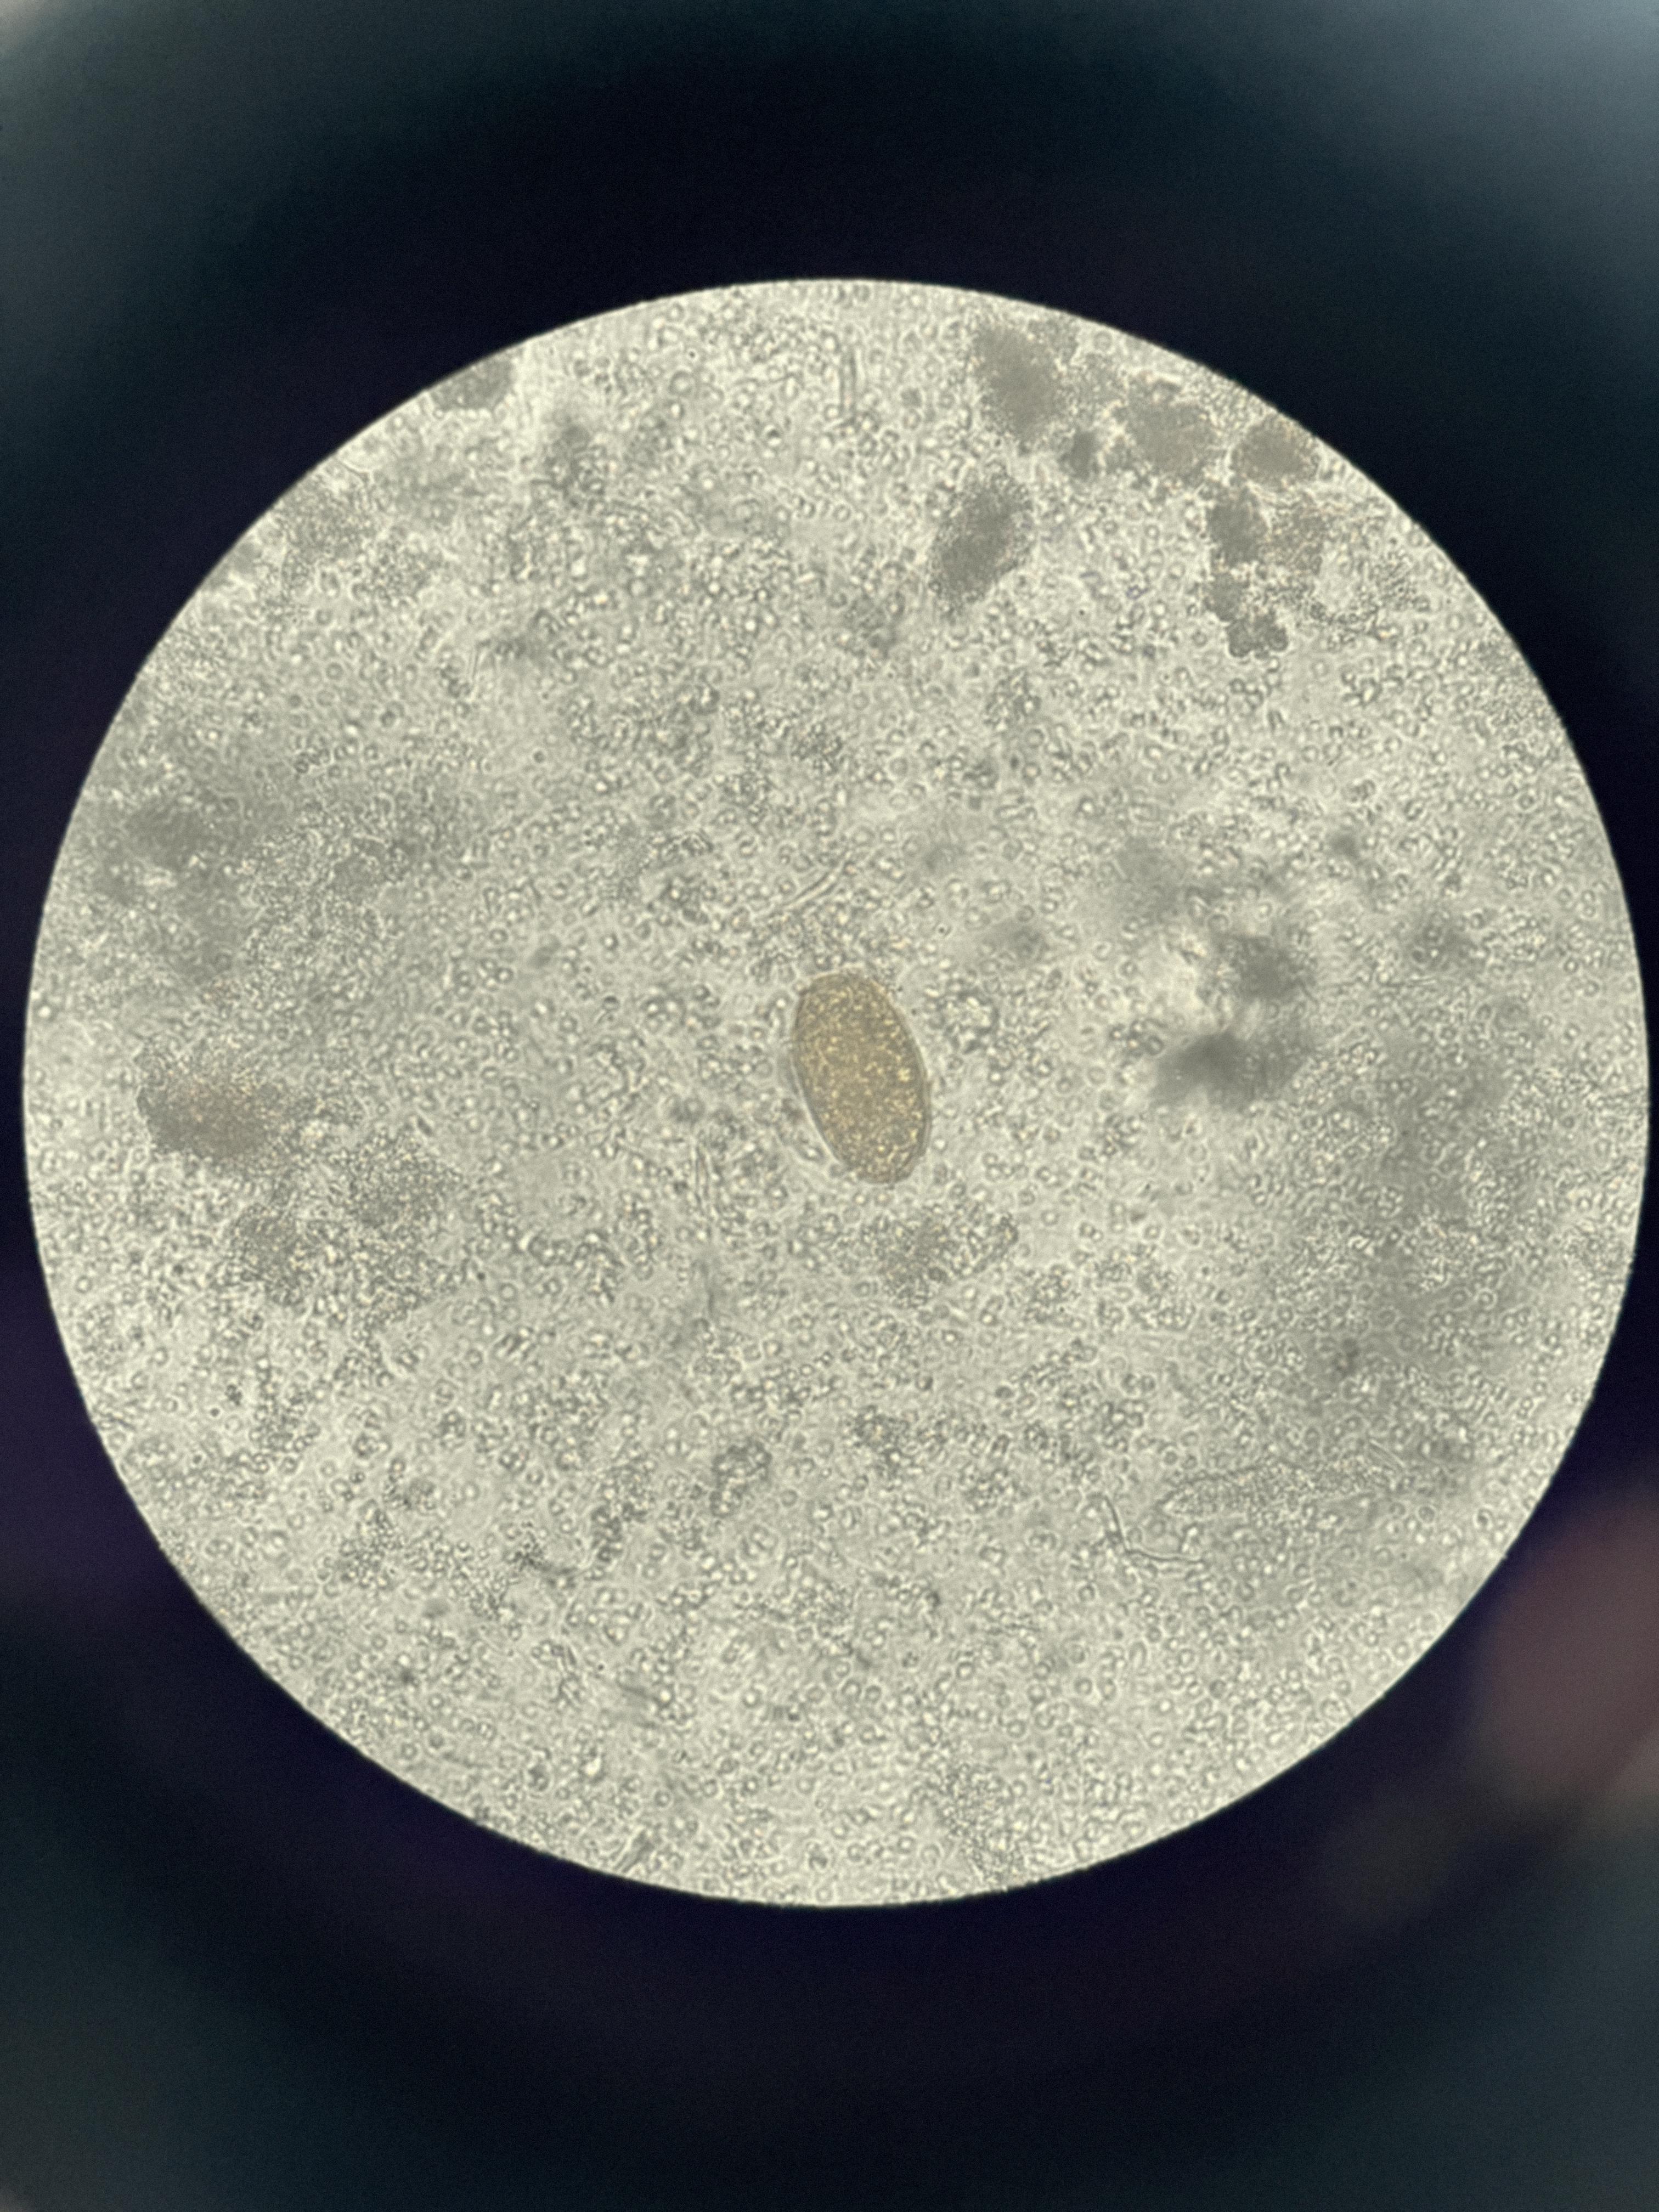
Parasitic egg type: Paragonimus spp